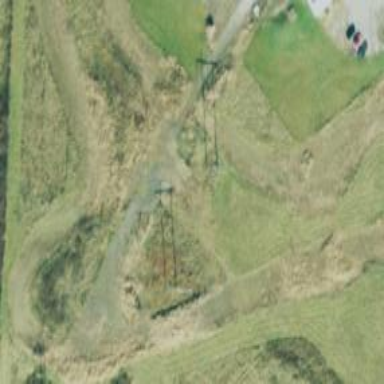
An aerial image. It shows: H-frame designed tower for power lines.